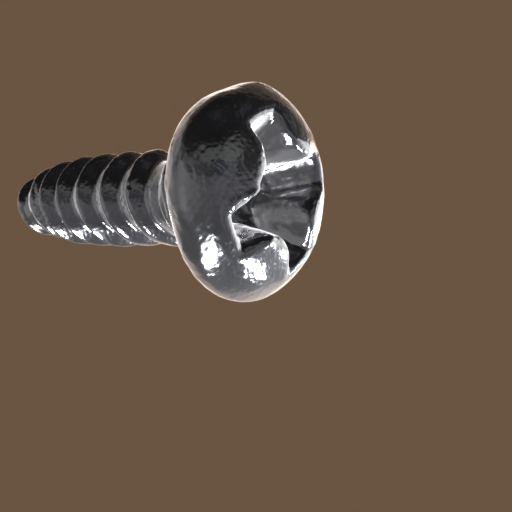
Label: screw